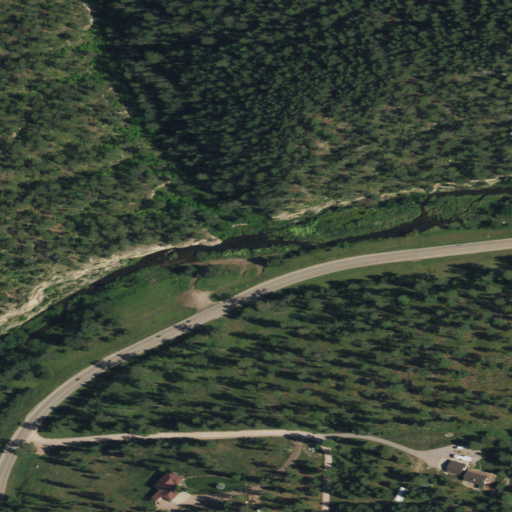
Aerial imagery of gap in South Dakota named Custer Gap containing evergreen forest, open development, and low intensity development